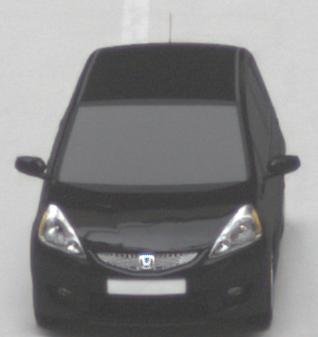
Make: Honda
Model: Jazz 1.2
Detailed model: Jazz (III) (11/08 - 04/11)
Model produced from: 2008/11
Model produced until: 2010/10
Doors: 5
Color: black
Road condition: dry road
Daytime: midday
Contrast: medium contrast